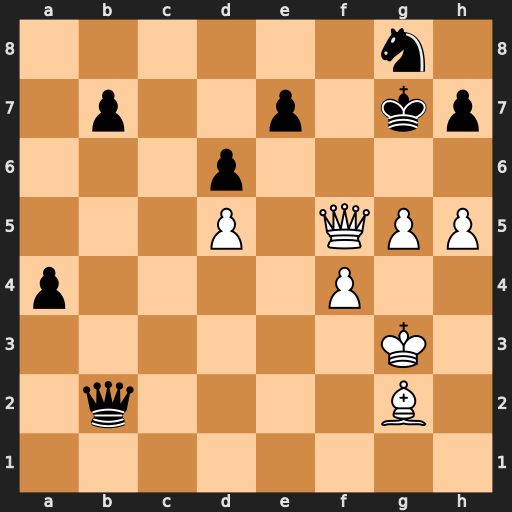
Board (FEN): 6n1/1p2p1kp/3p4/3P1QPP/p4P2/6K1/1q4B1/8
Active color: w
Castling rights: -
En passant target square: -
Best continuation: h6+ Nxh6 gxh6+